Chest X-ray:
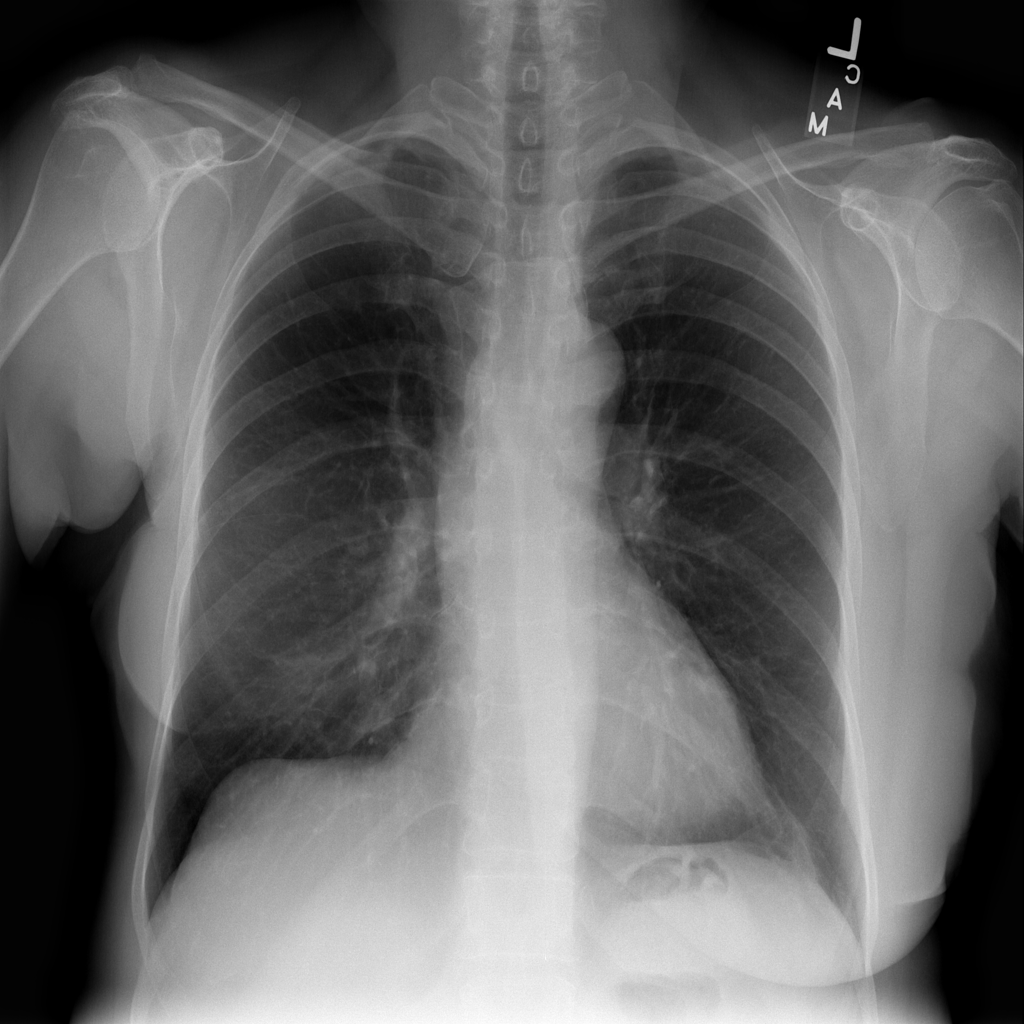
No abnormal finding: yes